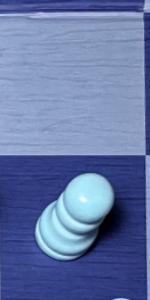
Label: Pawn_White